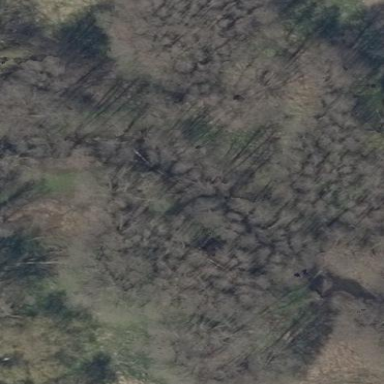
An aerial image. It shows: Forest with deciduous trees.